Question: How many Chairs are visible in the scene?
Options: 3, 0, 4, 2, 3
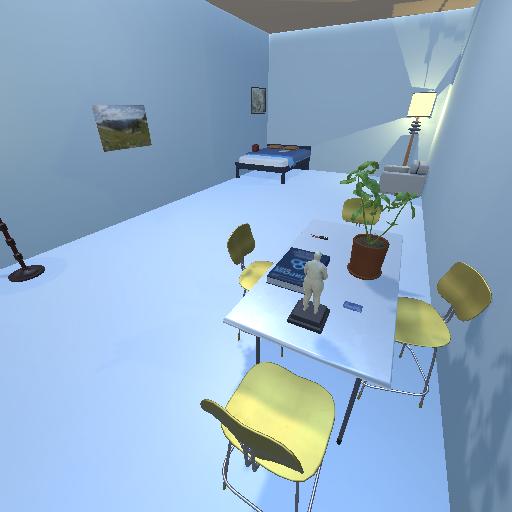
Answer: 3